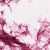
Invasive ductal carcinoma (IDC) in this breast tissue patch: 0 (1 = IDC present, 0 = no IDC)